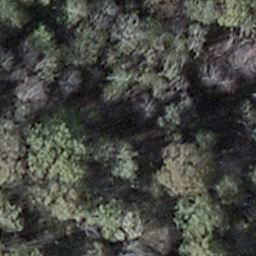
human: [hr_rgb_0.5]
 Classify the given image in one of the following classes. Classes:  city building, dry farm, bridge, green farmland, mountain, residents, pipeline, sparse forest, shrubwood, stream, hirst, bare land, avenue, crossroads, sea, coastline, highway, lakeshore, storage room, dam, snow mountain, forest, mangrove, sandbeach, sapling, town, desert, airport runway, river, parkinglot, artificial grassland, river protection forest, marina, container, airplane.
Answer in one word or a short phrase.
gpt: shrubwood